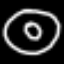
Label: donut